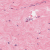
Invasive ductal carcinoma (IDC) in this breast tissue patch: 0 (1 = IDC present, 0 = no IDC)